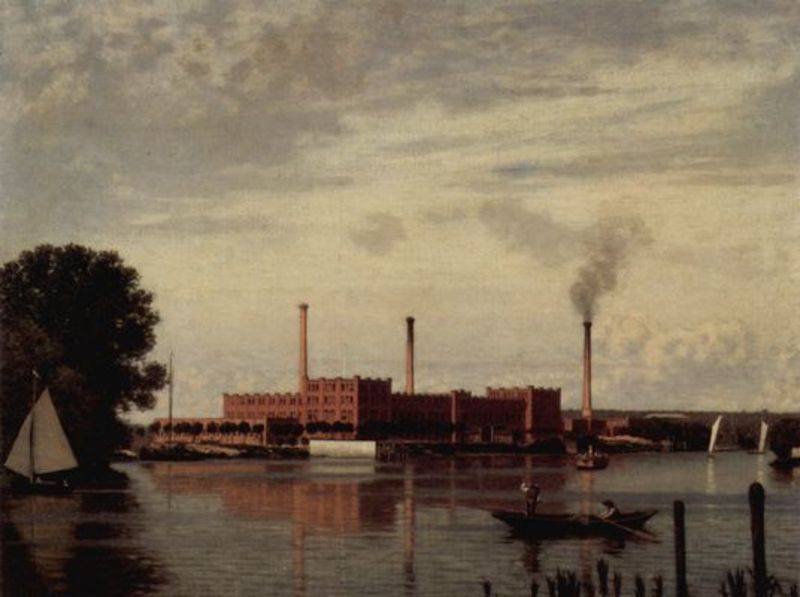
Titel: Berlin, Spindlerwerke an der Oberspree
Künstler: Paul Andorff
Standort: Berlin
Institution: Berlin Museum
Schlagwörter: baum, blau, gemälde, himmel, mann, meer, wasser, weiß, wolken, bäume, fluss, landschaft, menschen, see, stadt, teich, ufer, abend, braun, fenster, grau, hintergrund, licht, männer, schwarz, gebäude, haus, rot, wolke, hemd, öl, horizont, pfähle, schilf, spiegelung, busch, qualm, rauch, insel, sitzend, stehend, drei, pflanze, pflanzen, england, wald, boot, boote, kahn, paddel, ruder, schornstein, weiher, deutschland, schiff, schiffe, segel, segelboot, segelschiffe, wellen, fischer, mast, berge, gebirge, schornsteine, allee, baumreihe, nebel, backstein, fabrik, schlot, hafen, industrie, pfahle, ruderboot, ruderer, rudern, reflexion, segelboote, pfosten, schlote, smog, berlin, pfahl, oberfläche, wasserpflanzen, revolution, trüb, regatta, industrialisierung, fabrikgebäude, pflöcke, fabriken, backsteinbau, produktion, spieglung, baumreihen, segeloote, industrielle revolution, fabrikgebäugde, indsutrie, industrielle